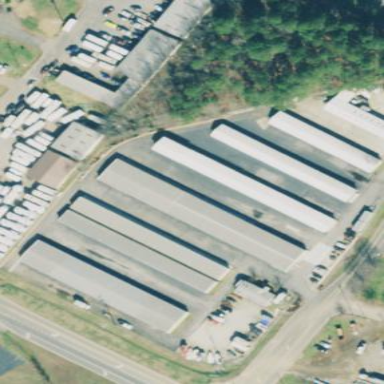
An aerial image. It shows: Building housing storage rental shop.